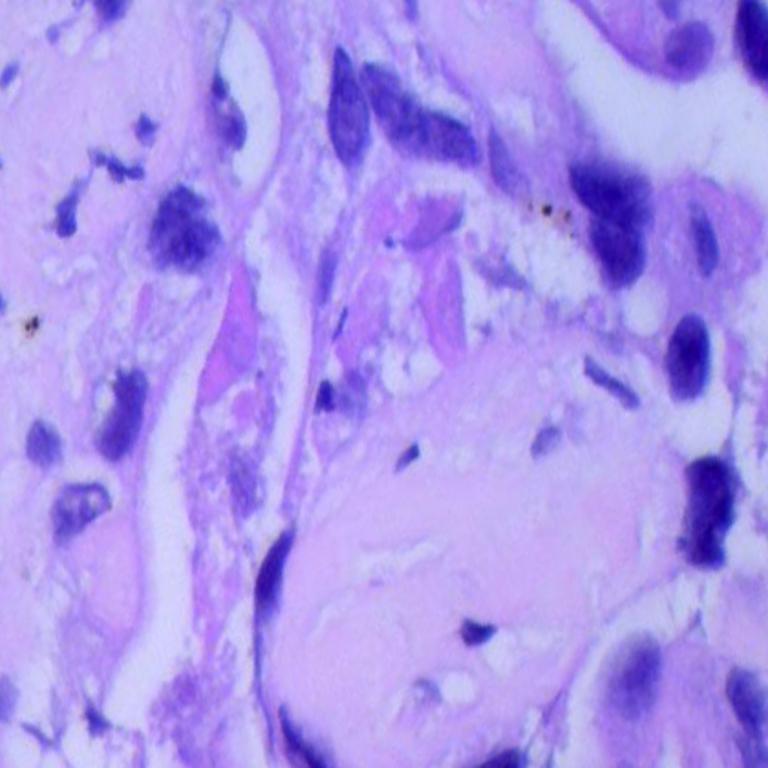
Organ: lung
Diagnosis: adenocarcinomas